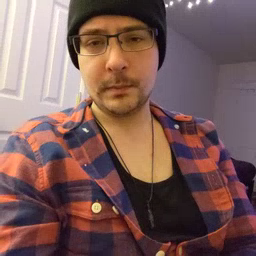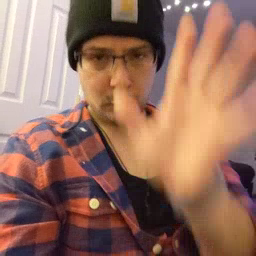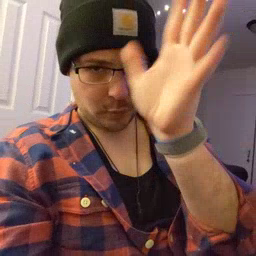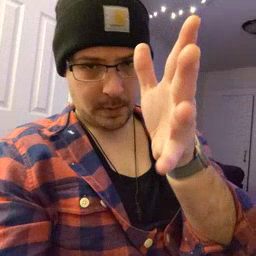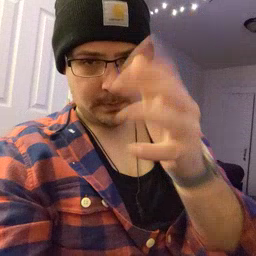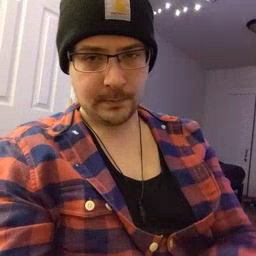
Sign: grandpa